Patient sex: F
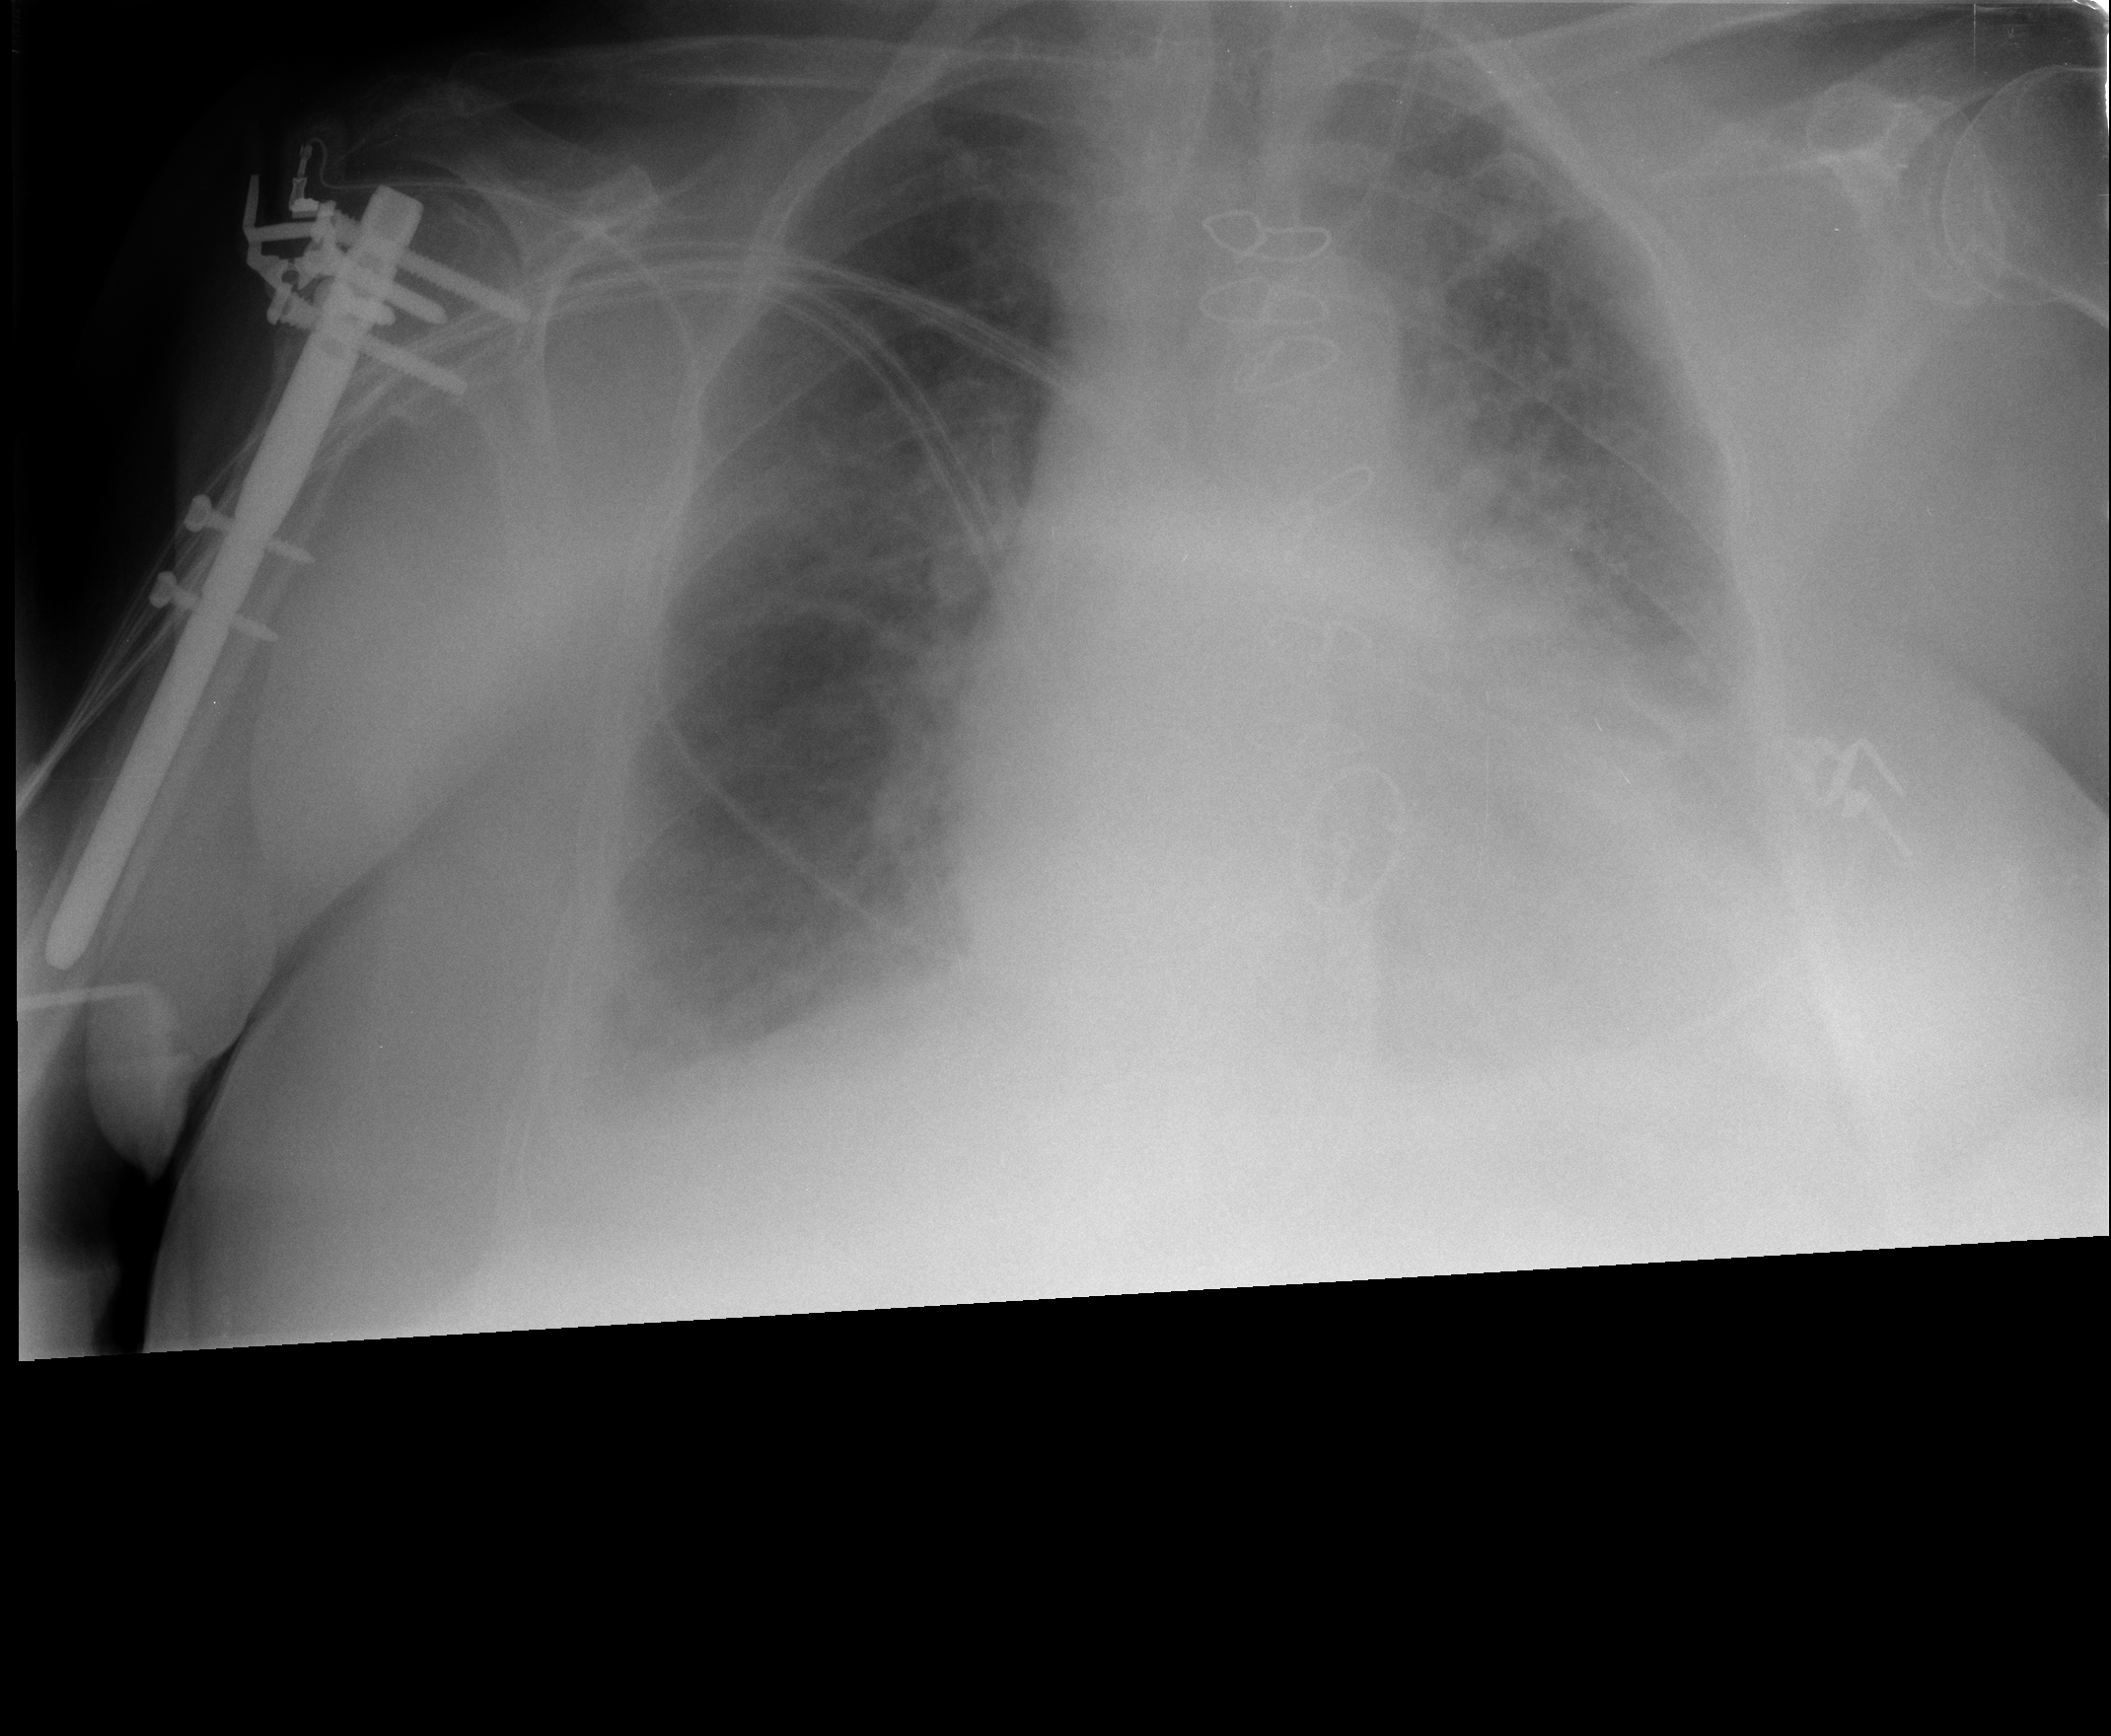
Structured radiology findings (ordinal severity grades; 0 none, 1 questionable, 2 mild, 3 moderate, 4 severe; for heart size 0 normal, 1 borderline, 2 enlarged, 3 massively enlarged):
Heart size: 2
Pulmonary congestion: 3
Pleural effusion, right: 2
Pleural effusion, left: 3
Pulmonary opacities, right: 2
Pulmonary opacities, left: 2
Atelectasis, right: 2
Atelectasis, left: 2